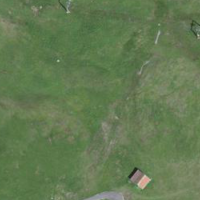
EUNIS habitat code: 24
Species observed at this site:
Colchicum autumnale
Buteo buteo
Lophophanes cristatus
Phoenicurus ochruros
Garrulus glandarius
Nucifraga caryocatactes
Pyrrhocorax graculus
Corvus corax
Periparus ater